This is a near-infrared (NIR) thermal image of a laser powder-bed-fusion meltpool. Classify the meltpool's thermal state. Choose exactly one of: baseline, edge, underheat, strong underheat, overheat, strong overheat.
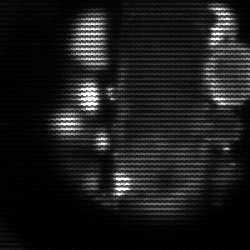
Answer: strong underheat